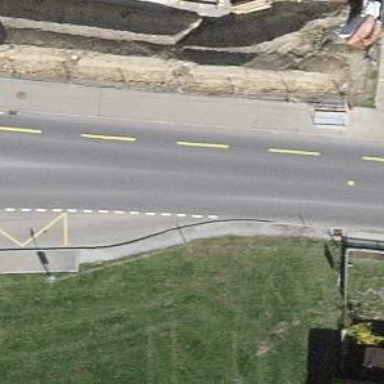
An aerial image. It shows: Bus stop along the road.